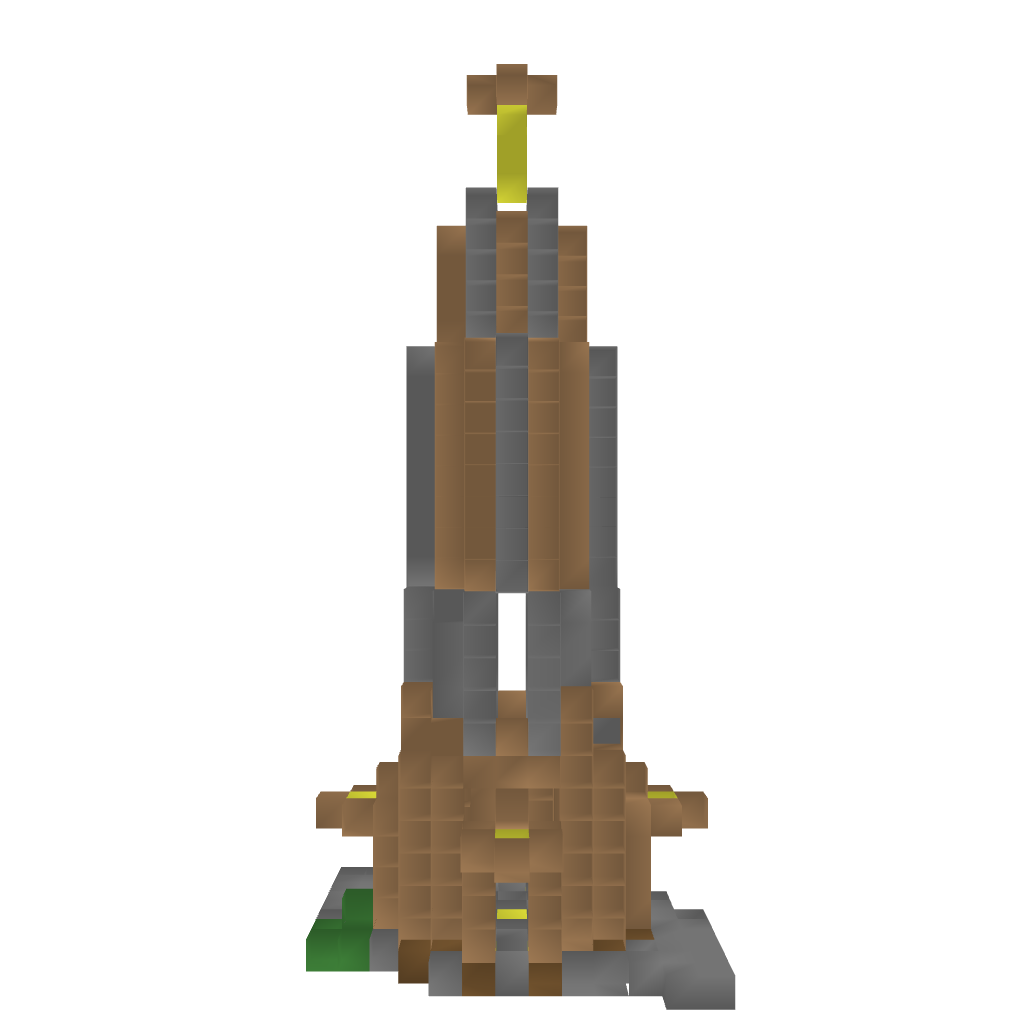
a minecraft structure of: White Tower good quality